Question: I am developing a WooCommerce website with a custom theme (copied the templates etc)
Anyhow, when viewing a product with variations, I am unable to see the cart button. Once my selection is made, no cart button appears.
There is a JS error: 't.product_variations is undefined'.
All variations are set correctly.
I've read of many threads saying the cart button does not appear, but nothing so far seemes to have solved my specific problem - and no mentioned of my JS error. Here's what I have tried so far:
1. Checked the wp_footer() function is called (it is)
2. Removed all of my own JS to avoid possible collisions (doesn't make any difference)
3. Made sure all product options have a price etc (tried with and without)
4. Tried disabling plugins (only one other plugin used - Advanced Custom Fields - makes no difference)
5. Switched to a default theme 'twentytwelve'. When I do this, it does work...
So, switching theme indicates to me that I may have removed something or destoryed something causing this problem in my theme, but I cannot understand what or how.
I am using the latest WP installation and the latest WooCommerce plugin available as of this writing.
I would really appreciate some help on this! really to lead me on the right path.
Many thanks,
Mikey.

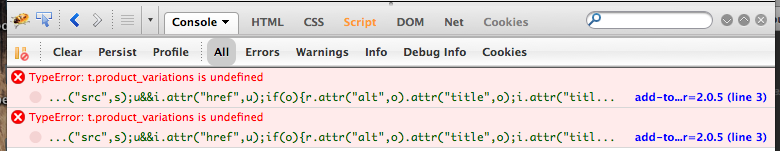
Answer: I have found a fix for this, but not sure why it worked; here it is for anyone getting a similar issue.
Once I updated the plugin to the latest version, I copied the 5 files in the 'add-to-cart' folder of the plugin, to my themes version of the WooCommerce templates, then uploaded them...this seemed to fix it.
Basically, I think that the files I had in my theme, that were designed to override the core WooCommerce templates perhaps had some old code that broke the variations logic.
In other words, make sure that if you're over-riding templates, that they are also up to date as well as the plugins files itself.
/wp-content/themes/my-theme/woocommerce/single-product/add-to-cart/